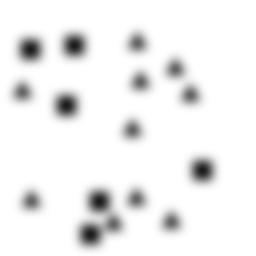
Squares: 6
Triangles: 10
Stars: 0
Total shapes: 16